Field crop: tomato
Growth stage: 1
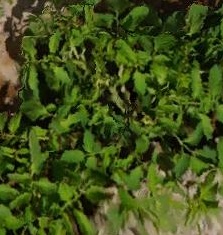
Species: tomato